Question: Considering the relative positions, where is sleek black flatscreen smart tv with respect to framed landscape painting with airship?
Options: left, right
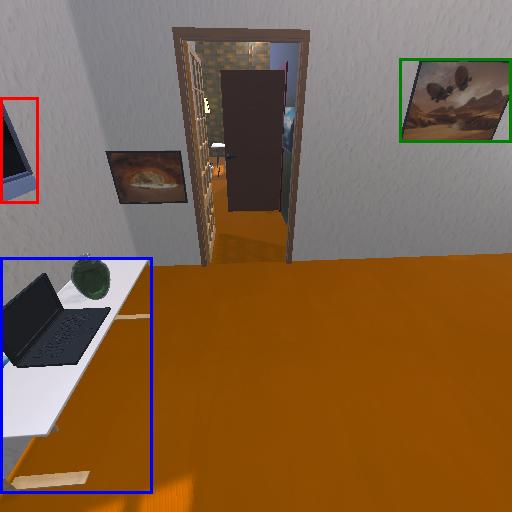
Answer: left